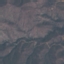
Label: HerbaceousVegetation